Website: slack
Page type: stored-credit-cards
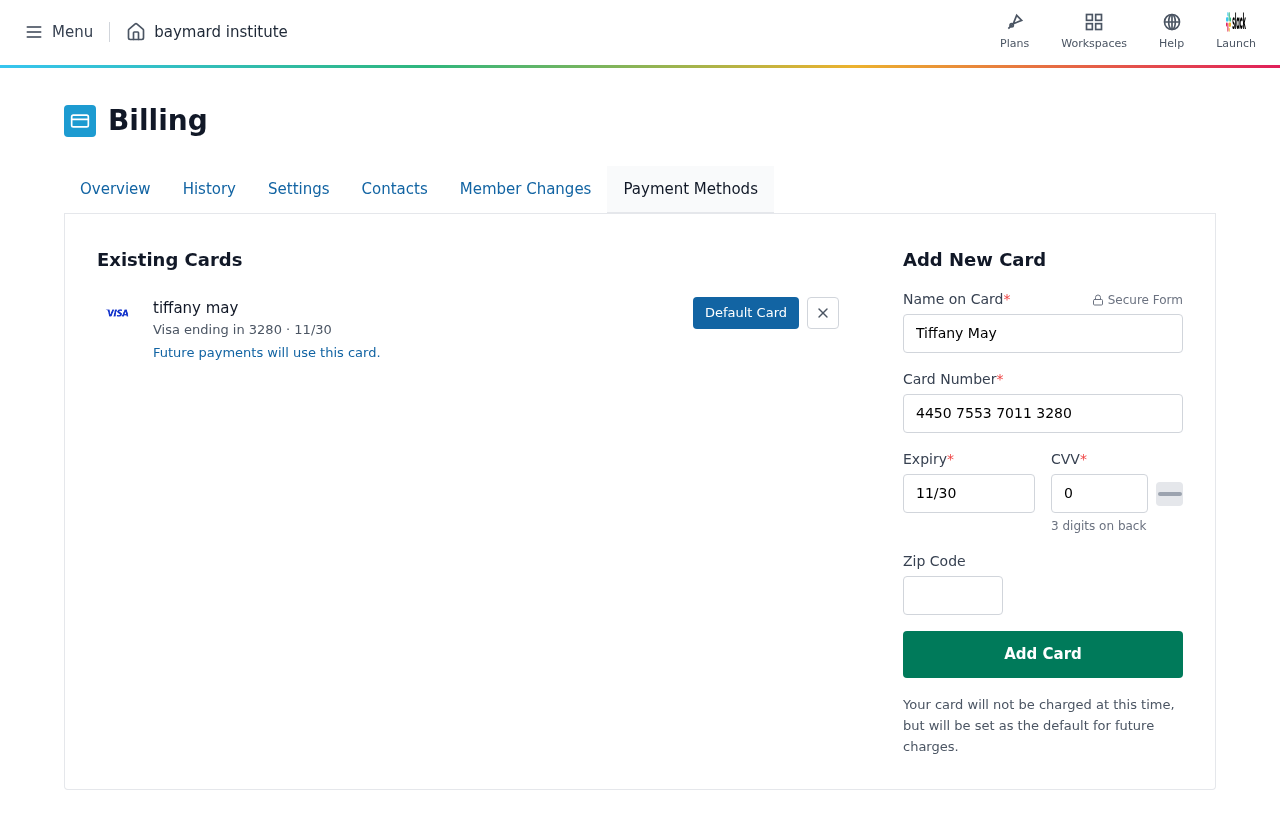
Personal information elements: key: PII_CARD_CVV
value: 075
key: PII_CARD_EXPIRY
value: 11/30
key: PII_CARD_EXPIRY_MONTH
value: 11
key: PII_CARD_EXPIRY_YEAR
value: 30
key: PII_CARD_LAST4
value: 3280
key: PII_CARD_NUMBER
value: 4450 7553 7011 3280
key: PII_CARD_TYPE
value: Visa
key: PII_FULLNAME
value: tiffany may
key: PII_FULLNAME
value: Tiffany May
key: PII_POSTCODE
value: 65155